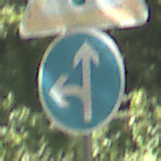
Verkehrszeichen: VorgeschriebeneFahrtrichtungGeradeausOderLinks
Zusatzzeichen oben: Lichtzeichenanlage
Umgebung: Outdoor, RoadRail
Tageszeit: Midday
Wetter: Clear
Licht: Natural
Jahreszeit: NotSpecified
Kontrast: HighContrast